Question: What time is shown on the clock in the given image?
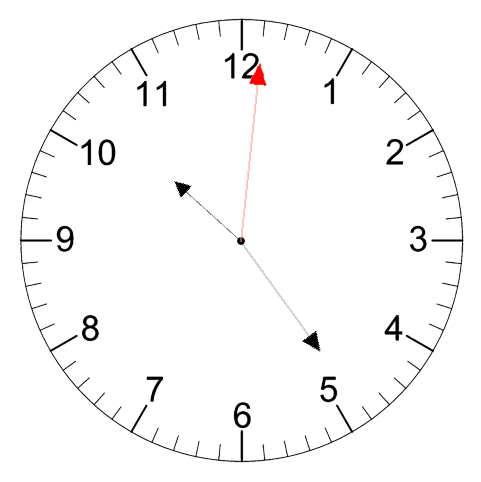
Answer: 10:24:01